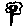
Label: flower